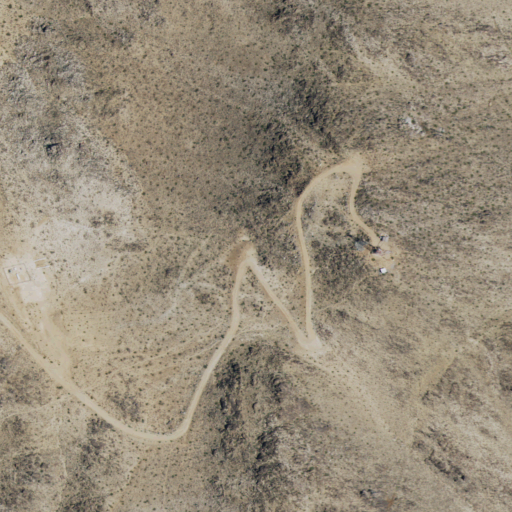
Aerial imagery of mountain in California named Lone Butte containing shrub and barren land